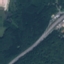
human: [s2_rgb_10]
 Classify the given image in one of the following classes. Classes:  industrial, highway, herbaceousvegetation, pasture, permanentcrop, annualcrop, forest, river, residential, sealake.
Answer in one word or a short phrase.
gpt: Highway